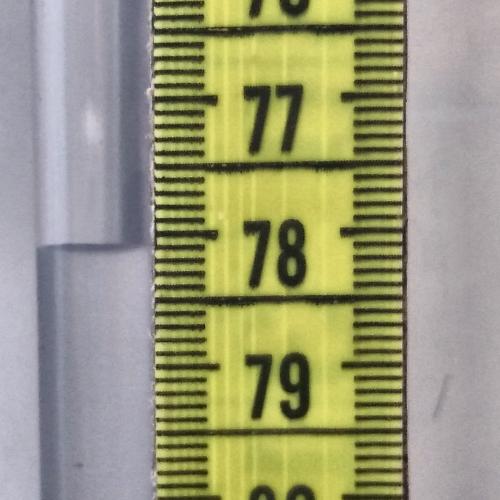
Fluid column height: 78.1 cm